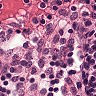
Metastatic tissue present: no